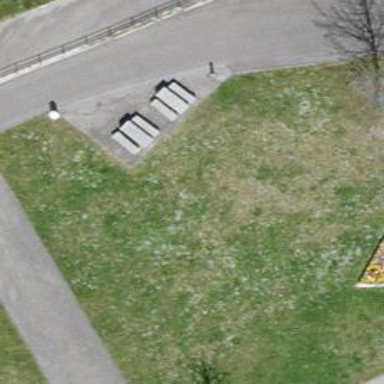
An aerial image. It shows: Picnic table located in leisure land area.